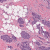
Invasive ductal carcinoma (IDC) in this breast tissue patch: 1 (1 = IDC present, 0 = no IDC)